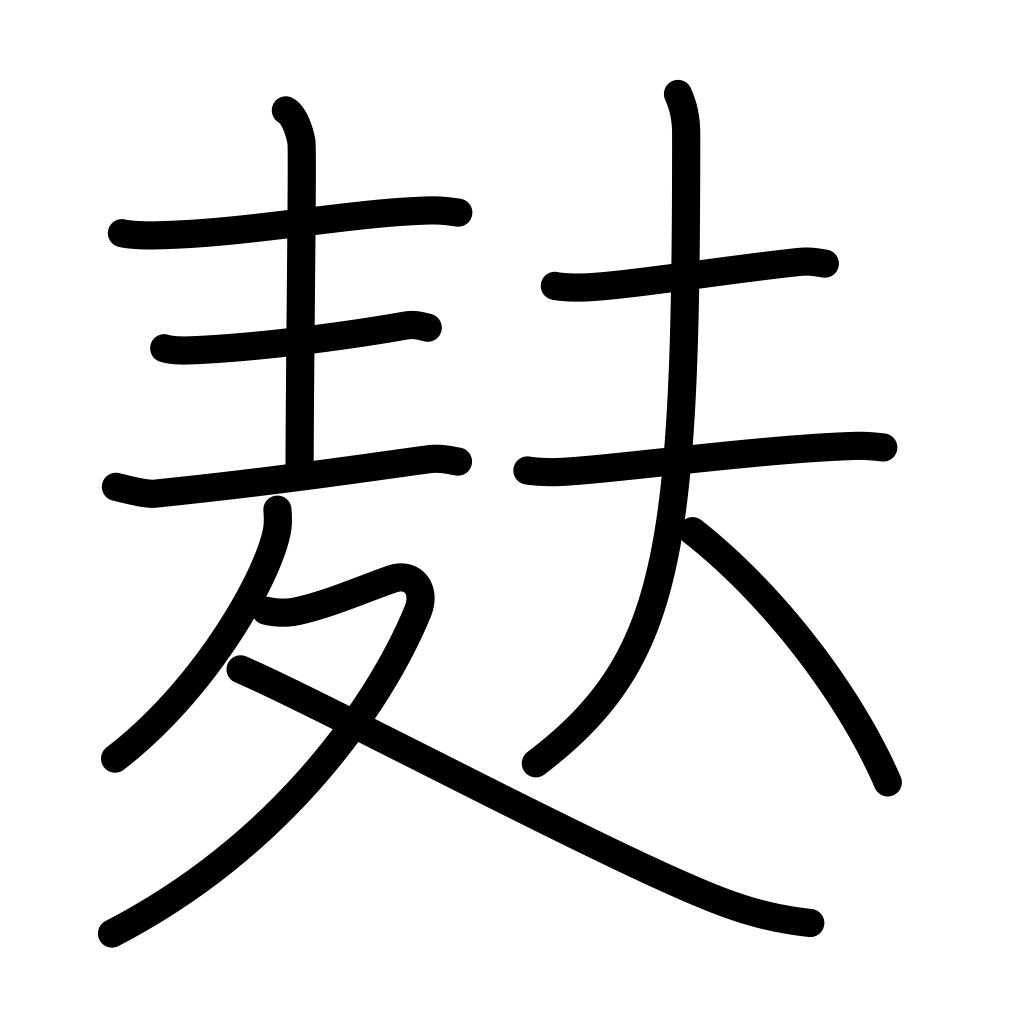
Meaning: light wheat-gluten bread